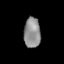
Tissue: lung
Cell type: Endothelial cells
Senescence score: 0.2375
Nuclear area (px): 489
Mean DAPI intensity: 142.902